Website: ulta-beauty
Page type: account-selection
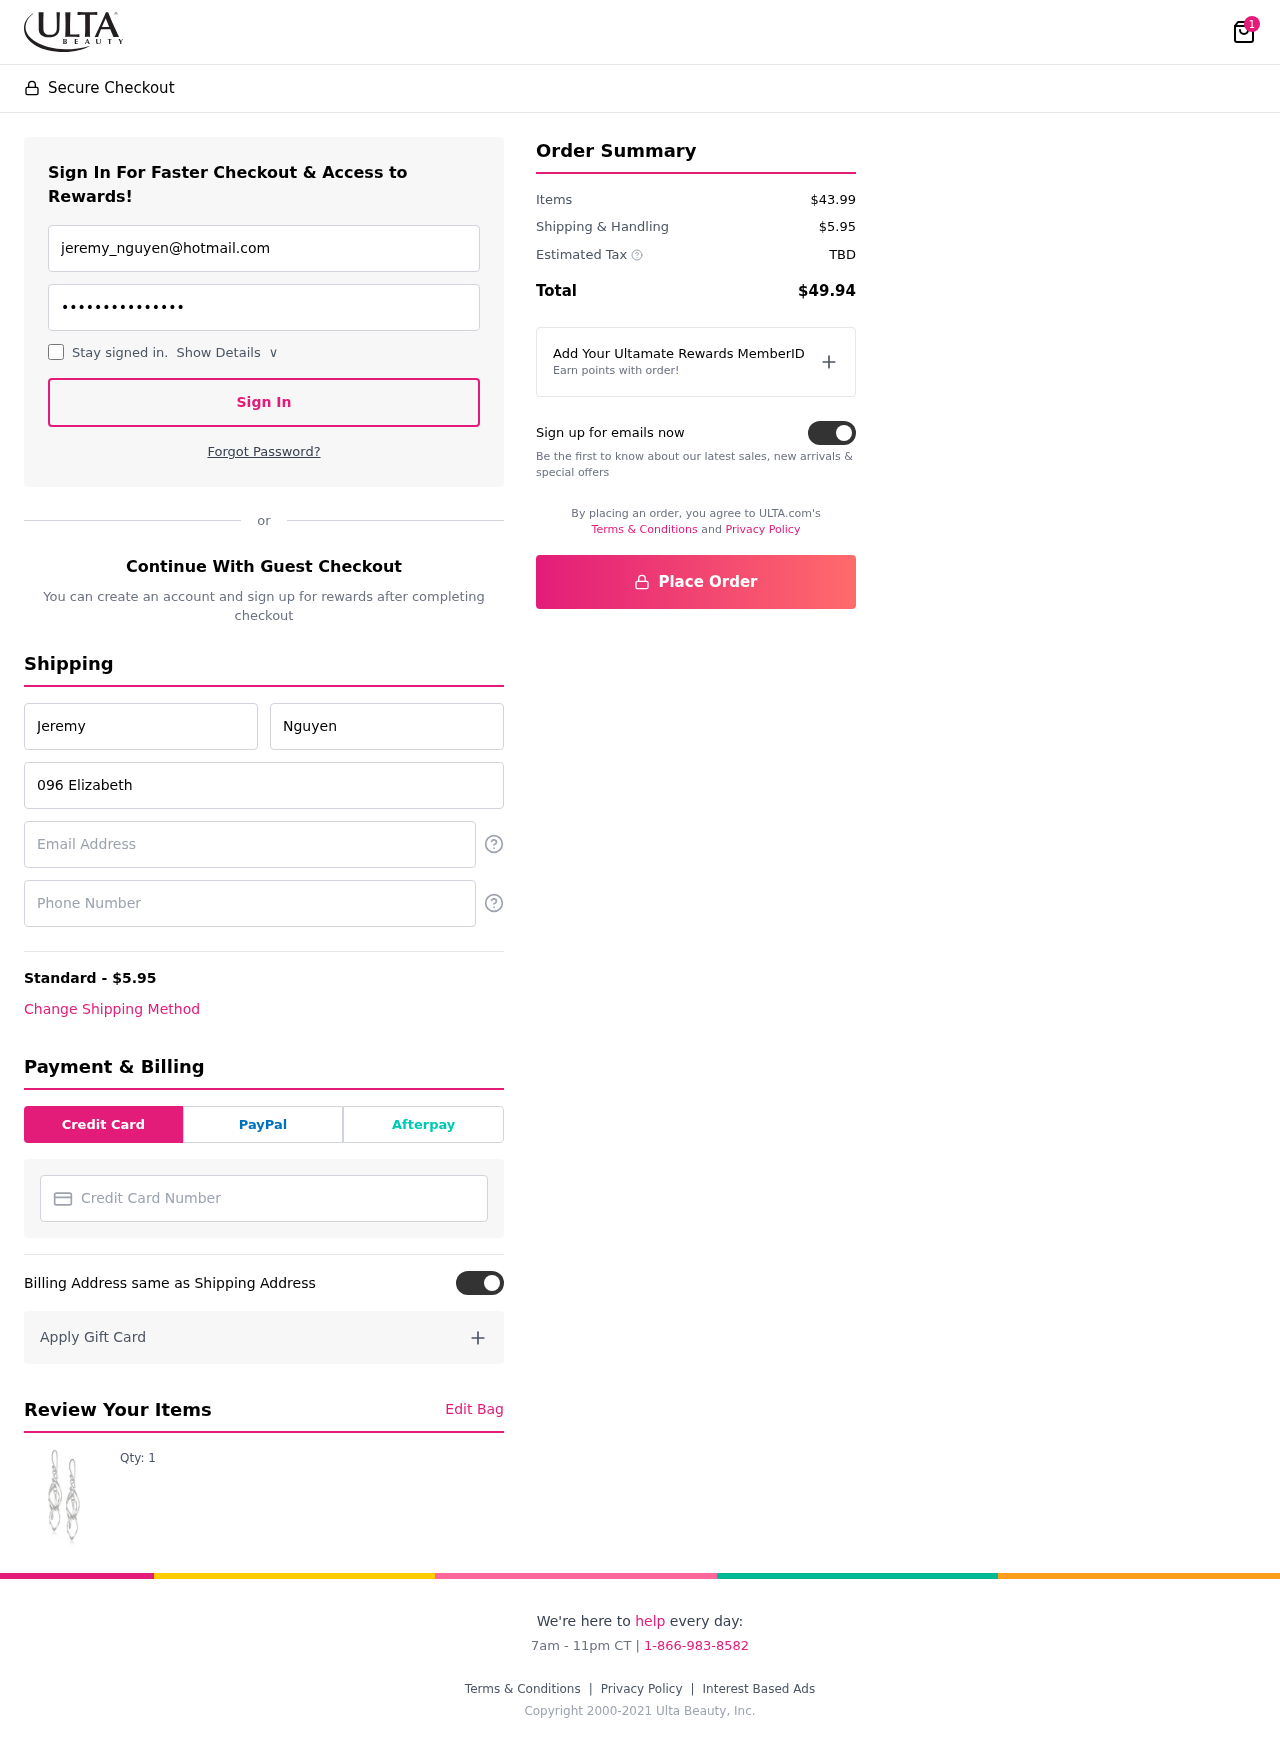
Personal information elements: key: PII_CARD_NUMBER
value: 2294 1188 6046 3919
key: PII_EMAIL
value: jeremy_nguyen@hotmail.com
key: PII_EMAIL2
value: jeremy_nguyen@hotmail.com
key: PII_FIRSTNAME
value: Jeremy
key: PII_LASTNAME
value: Nguyen
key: PII_PHONE
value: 9386897287
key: PII_STREET
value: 096 Elizabeth Coves Suite 714
Product elements: key: PRODUCT1_QUANTITY
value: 1
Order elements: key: ORDER_NUM_ITEMS
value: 1
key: ORDER_SHIPPING_COST
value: $5.95
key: ORDER_SUBTOTAL
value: $43.99
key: ORDER_TAX
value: TBD
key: ORDER_TOTAL
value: $49.94